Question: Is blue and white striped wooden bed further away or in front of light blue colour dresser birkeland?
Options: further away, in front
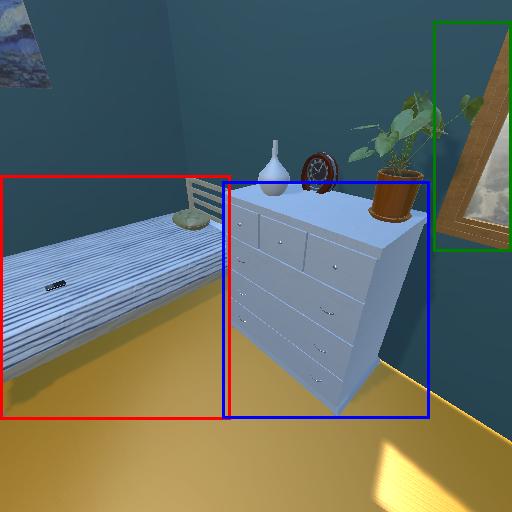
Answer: further away